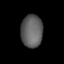
Tissue: lung
Cell type: Fibroblasts
Senescence score: 0.6103
Nuclear area (px): 694
Mean DAPI intensity: 95.87